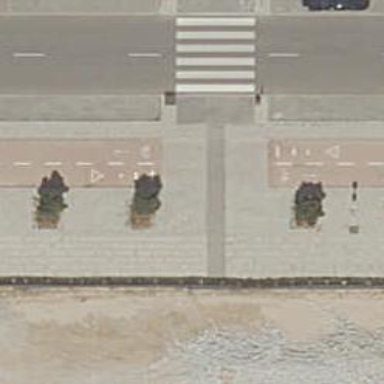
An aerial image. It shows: Footway along the road.